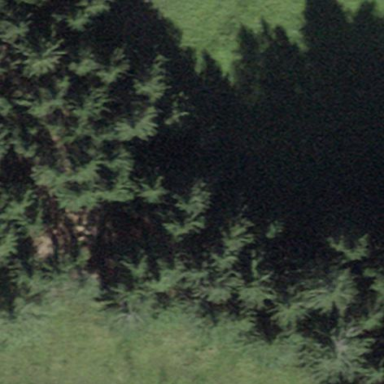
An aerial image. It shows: Forest area.